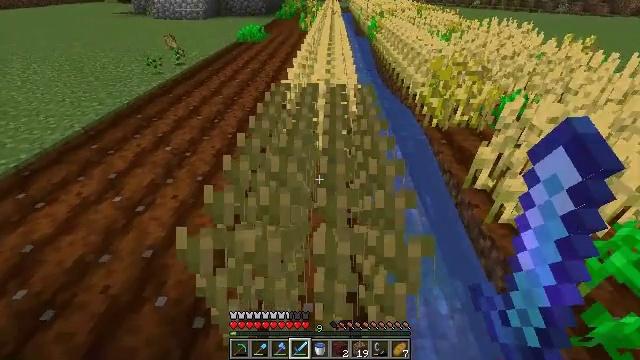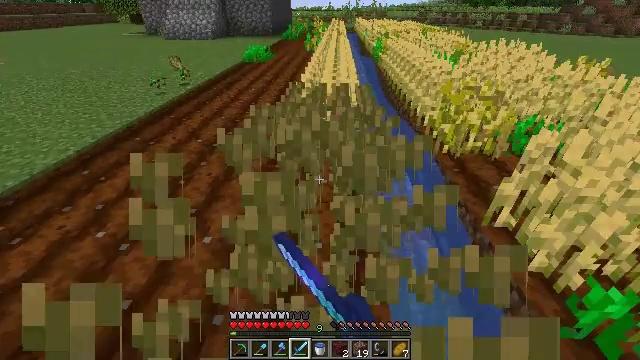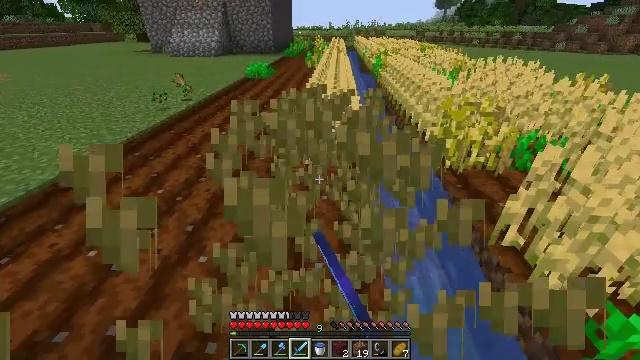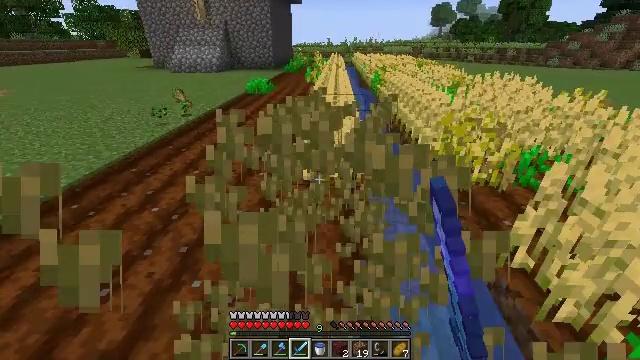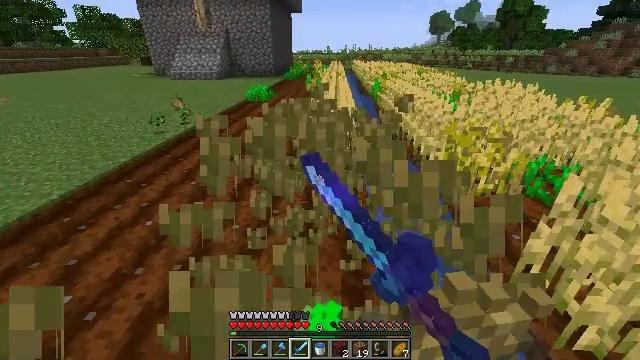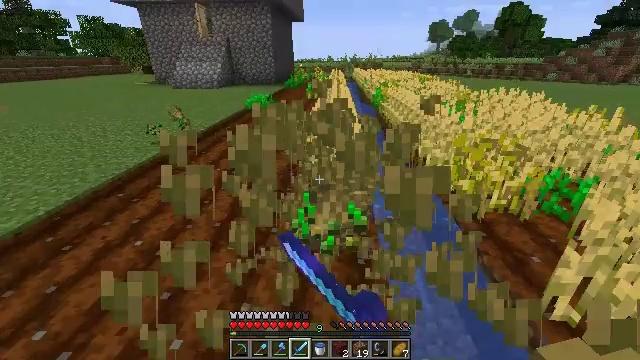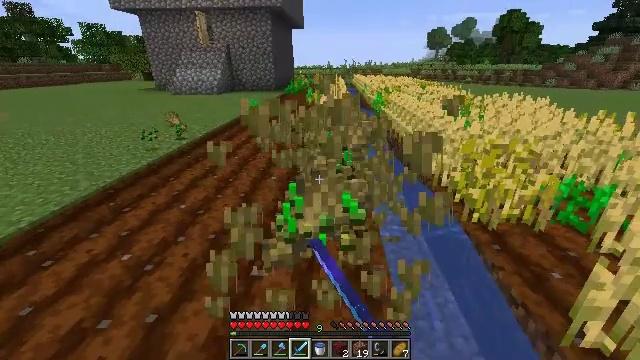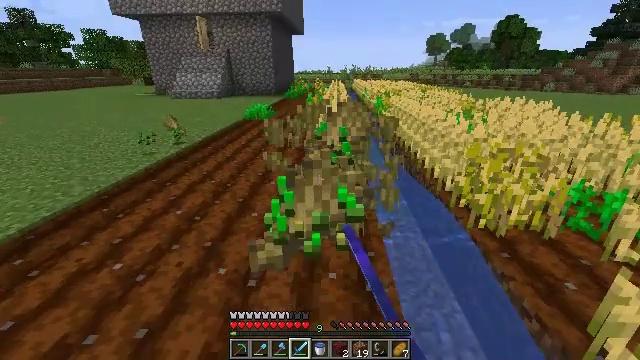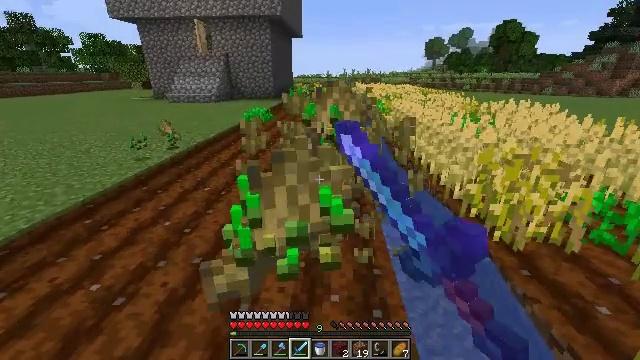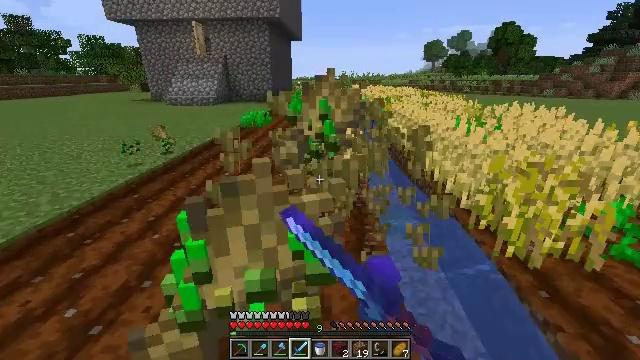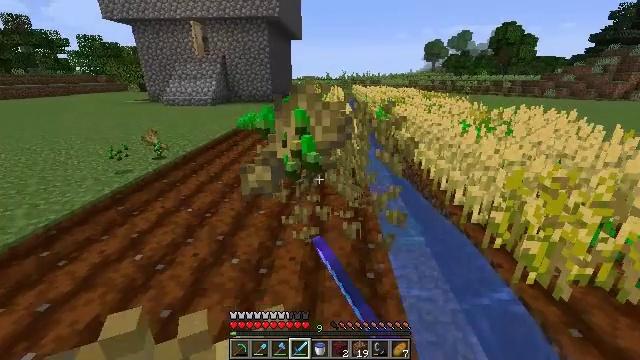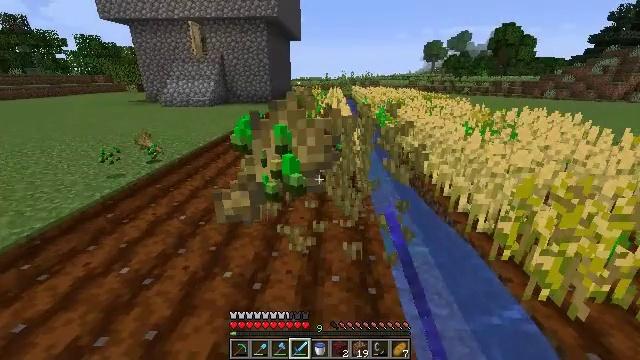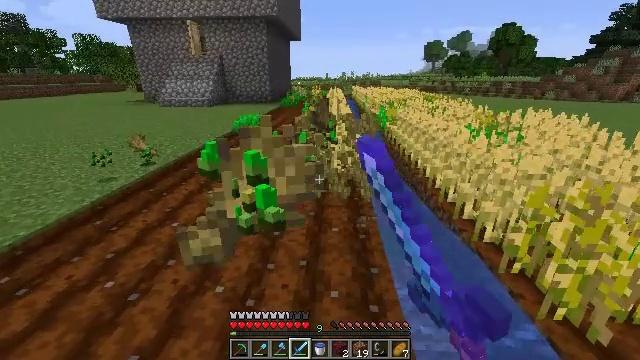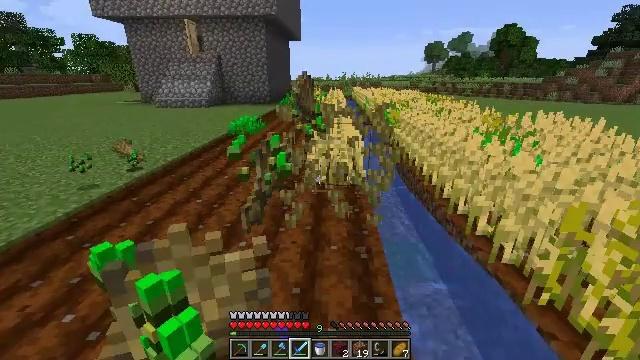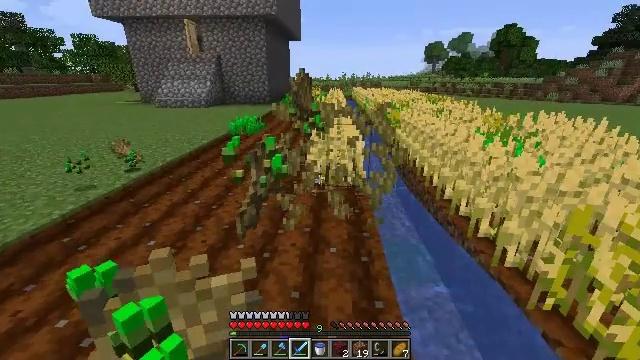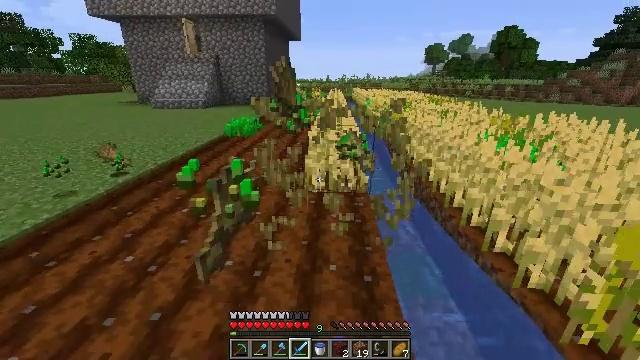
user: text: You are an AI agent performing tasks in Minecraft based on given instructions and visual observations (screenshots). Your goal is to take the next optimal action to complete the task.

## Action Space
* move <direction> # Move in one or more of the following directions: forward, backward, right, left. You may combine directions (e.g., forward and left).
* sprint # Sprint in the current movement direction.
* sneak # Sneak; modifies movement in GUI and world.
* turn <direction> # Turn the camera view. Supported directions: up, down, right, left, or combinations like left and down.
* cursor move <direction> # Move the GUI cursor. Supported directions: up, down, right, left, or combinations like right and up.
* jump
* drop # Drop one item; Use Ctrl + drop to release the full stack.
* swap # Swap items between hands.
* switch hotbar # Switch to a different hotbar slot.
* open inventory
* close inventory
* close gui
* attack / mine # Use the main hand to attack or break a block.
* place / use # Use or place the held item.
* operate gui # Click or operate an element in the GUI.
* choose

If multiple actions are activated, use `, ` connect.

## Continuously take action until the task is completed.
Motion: motion action
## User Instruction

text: Gather wheat by left-clicking on it.
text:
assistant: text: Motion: turn left and up, attack / mine
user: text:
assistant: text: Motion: turn up, attack / mine
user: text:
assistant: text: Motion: move forward, turn up, attack / mine
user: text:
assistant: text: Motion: move forward, turn up, attack / mine
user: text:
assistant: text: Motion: move forward, turn up, attack / mine
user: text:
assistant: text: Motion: move forward, turn up, attack / mine
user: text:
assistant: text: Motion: move forward, attack / mine
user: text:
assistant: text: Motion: move forward, attack / mine
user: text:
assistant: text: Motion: move forward, attack / mine
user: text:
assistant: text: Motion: move forward, attack / mine
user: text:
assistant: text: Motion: move forward, attack / mine
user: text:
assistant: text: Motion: move forward
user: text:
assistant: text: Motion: move forward
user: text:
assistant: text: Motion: move forward
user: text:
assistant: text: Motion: move forward
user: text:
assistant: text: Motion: move forward
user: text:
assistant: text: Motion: move forward
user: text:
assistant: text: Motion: move forward
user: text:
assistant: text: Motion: move forward
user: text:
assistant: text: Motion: move forward
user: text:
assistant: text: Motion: move forward
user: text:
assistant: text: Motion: move forward
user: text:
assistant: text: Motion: move forward
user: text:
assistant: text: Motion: move forward
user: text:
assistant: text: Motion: move forward
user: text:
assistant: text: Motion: move forward
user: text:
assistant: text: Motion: move forward, attack / mine
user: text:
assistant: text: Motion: move forward, attack / mine
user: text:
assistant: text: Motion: move forward, attack / mine
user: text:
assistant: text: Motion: move forward, attack / mine